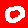
Digit: 0